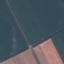
Land use / land cover class: AnnualCrop